Field crop: maize
Growth stage: 2
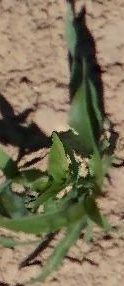
Species: maize